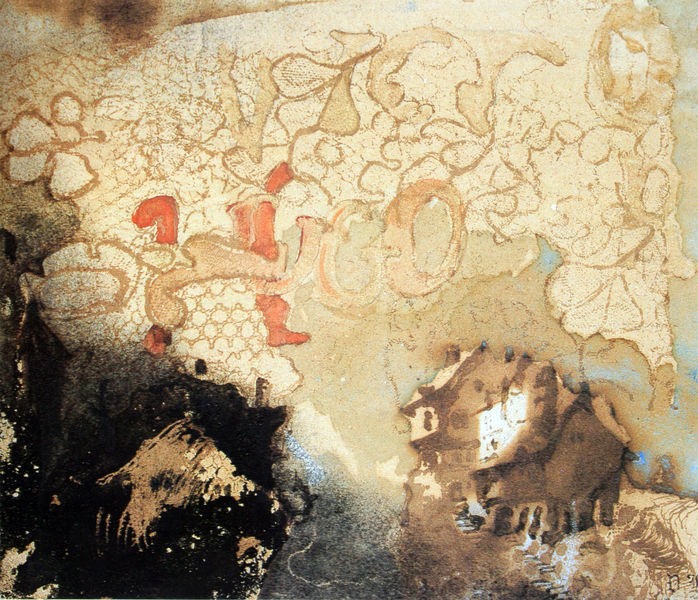
Titel: Altes Haus
Künstler: Victor Hugo
Standort: Paris
Institution: Maison de Victor Hugo
Schlagwörter: blau, blätter, feuer, weiß, fluss, gelb, ocker, blume, braun, fenster, grau, orange, schwarz, gebäude, haus, rot, beige, expressionismus, muster, ornament, alt, gesicht, spitze, stein, häuser, figur, stoff, rosa, kamin, kamine, rund, chaos, ranken, füße, japan, papier, fassade, spuren, abstrakt, modern, dächer, giebel, wasserfarbe, linien, brand, treppen, tapete, detail, ornamente, japanisch, assemblage, collage, unscharf, ruine, fetzen, fuss, orientalisch, verbrannt, druck, stich, durcheinander, mosaik, fleck, kollage, chinesisch, flecken, fragment, china, verschwommen, verschlungen, bemalung, asche, kleeblatt, übermalung, angerundet, nikolaus, scherbe, graffiti, hugo, verzerung, berbrannt, kamim, wenig farben, 20. jahrhundert